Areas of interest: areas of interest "Fuli Building"
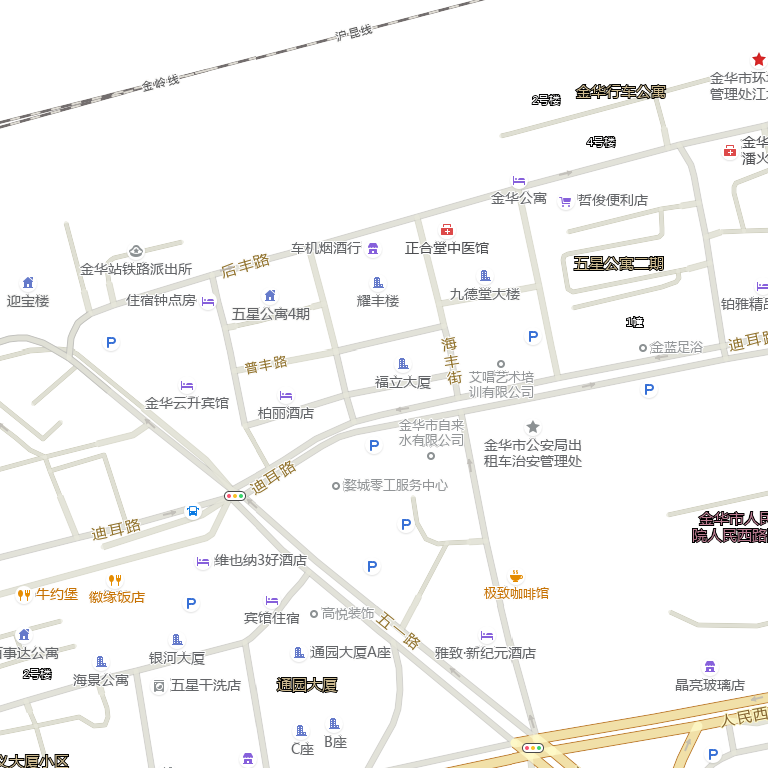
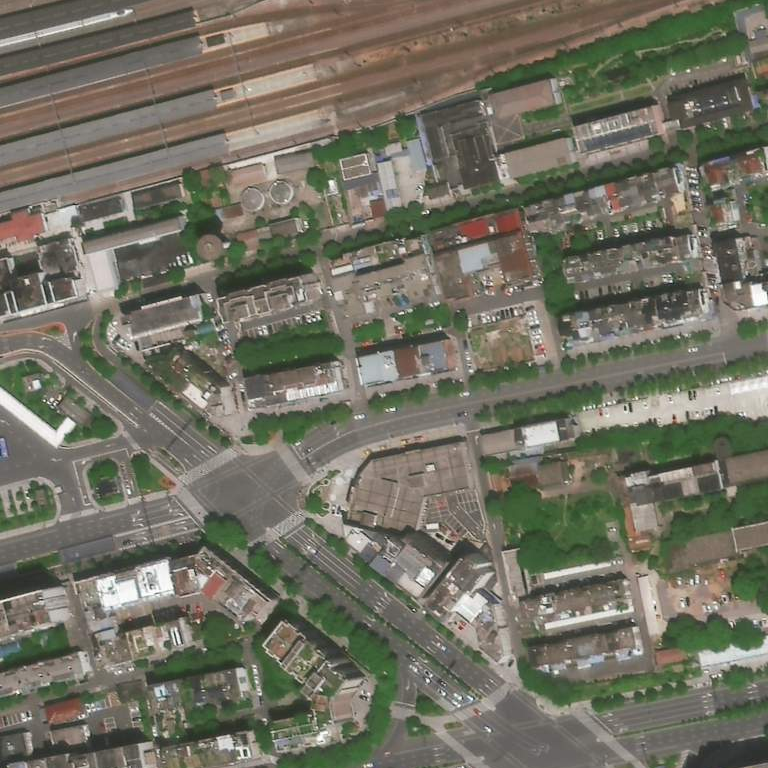